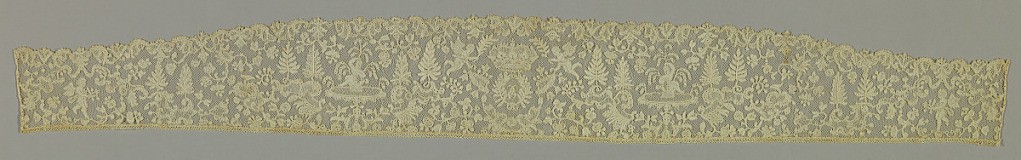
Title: Border
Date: early 18th century
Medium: linen Technique: bobbin lace, Brussels style
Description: A shaped border with initials contained within wreathed medallion and surmounted by a crown and flanked by symmetrically-placed fountains, putti, stylized foliated forms and rocaille decoration.